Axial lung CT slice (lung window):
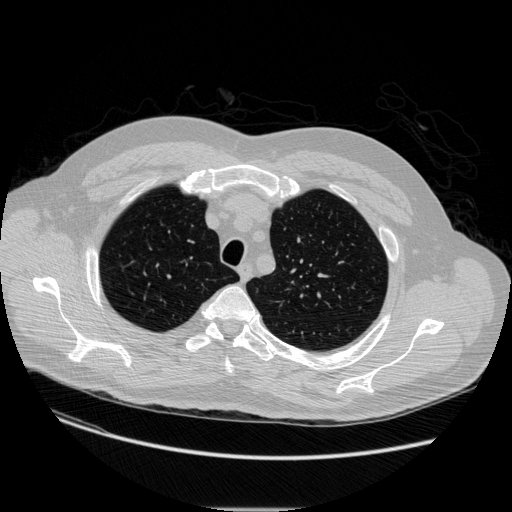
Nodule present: no